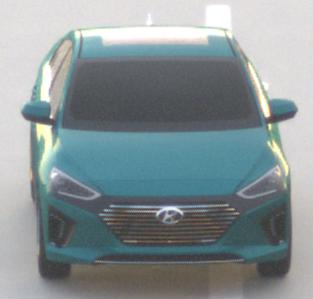
Make: Hyundai
Model: IONIQ Hybrid
Detailed model: IONIQ (AE) Hybrid
Model produced from: 2016/10
Model produced until: 2018/08
Doors: 5
Color: blue
Road condition: dry road
Daytime: sunrise or sunset
Contrast: low contrast